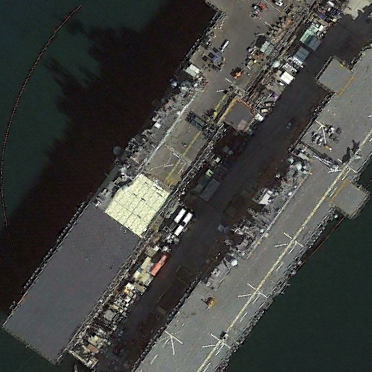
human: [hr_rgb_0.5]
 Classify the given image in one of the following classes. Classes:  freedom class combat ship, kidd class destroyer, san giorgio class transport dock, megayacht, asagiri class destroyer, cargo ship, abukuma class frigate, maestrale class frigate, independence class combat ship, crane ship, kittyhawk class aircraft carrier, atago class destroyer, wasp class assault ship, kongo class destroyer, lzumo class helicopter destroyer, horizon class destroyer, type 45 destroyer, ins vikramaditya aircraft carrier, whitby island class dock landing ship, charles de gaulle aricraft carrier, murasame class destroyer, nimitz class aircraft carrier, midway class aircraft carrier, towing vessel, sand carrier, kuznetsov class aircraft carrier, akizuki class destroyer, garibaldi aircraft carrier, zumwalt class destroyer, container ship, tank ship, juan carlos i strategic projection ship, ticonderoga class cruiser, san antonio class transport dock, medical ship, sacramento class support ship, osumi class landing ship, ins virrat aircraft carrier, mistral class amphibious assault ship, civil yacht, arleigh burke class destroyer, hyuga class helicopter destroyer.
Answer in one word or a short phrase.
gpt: Wasp class assault ship